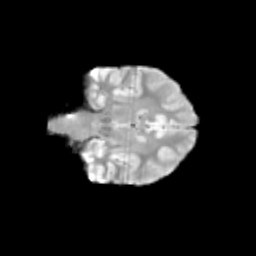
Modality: T2w
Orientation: coronal
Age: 12
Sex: female
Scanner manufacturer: siemens
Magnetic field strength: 3 T
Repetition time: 3.8 s
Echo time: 0.07 s